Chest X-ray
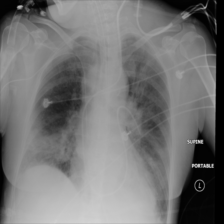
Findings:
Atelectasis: negative
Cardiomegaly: negative
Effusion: negative
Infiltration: positive
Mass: negative
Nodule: negative
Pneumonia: negative
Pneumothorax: negative
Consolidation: negative
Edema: negative
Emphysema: negative
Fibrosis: negative
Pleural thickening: negative
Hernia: negative